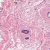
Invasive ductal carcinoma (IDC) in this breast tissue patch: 0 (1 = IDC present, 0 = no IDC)